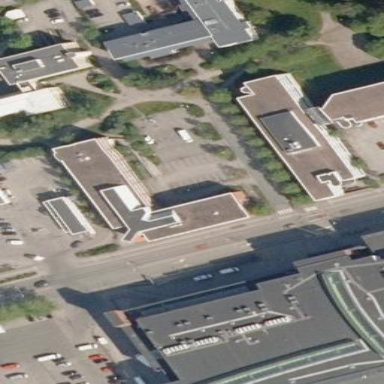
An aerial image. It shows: Office building with flat roof.